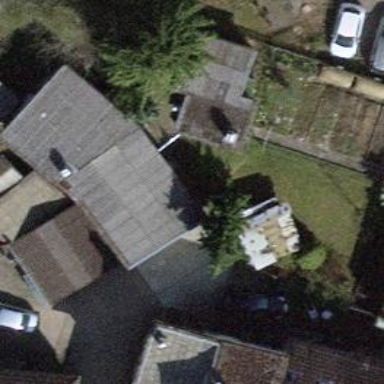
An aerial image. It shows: Shed building.